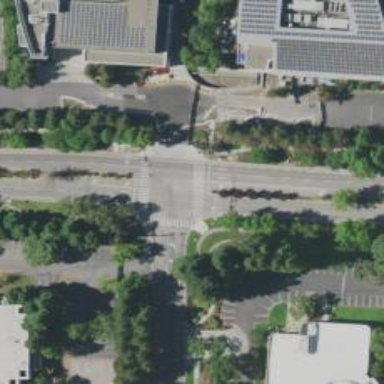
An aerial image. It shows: Zebra crossing on the road.